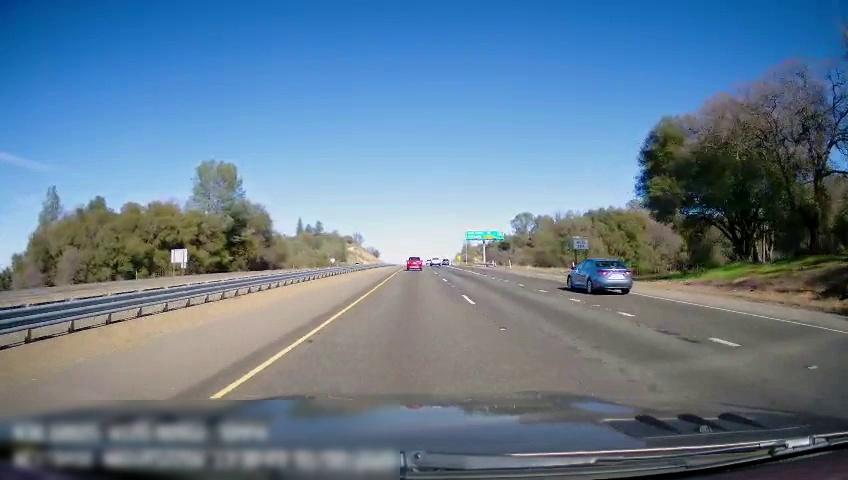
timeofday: Day
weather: Sunny
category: Drivable Space
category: Drivable Space
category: Vehicles | Car
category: Vehicles | Car
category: Vehicles | Truck
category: Lanes | Current Lane
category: Lanes | Current Lane
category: Lanes | Alternate Lane
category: Lanes | Alternate Lane
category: Traffic | Signs
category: Traffic | Signs